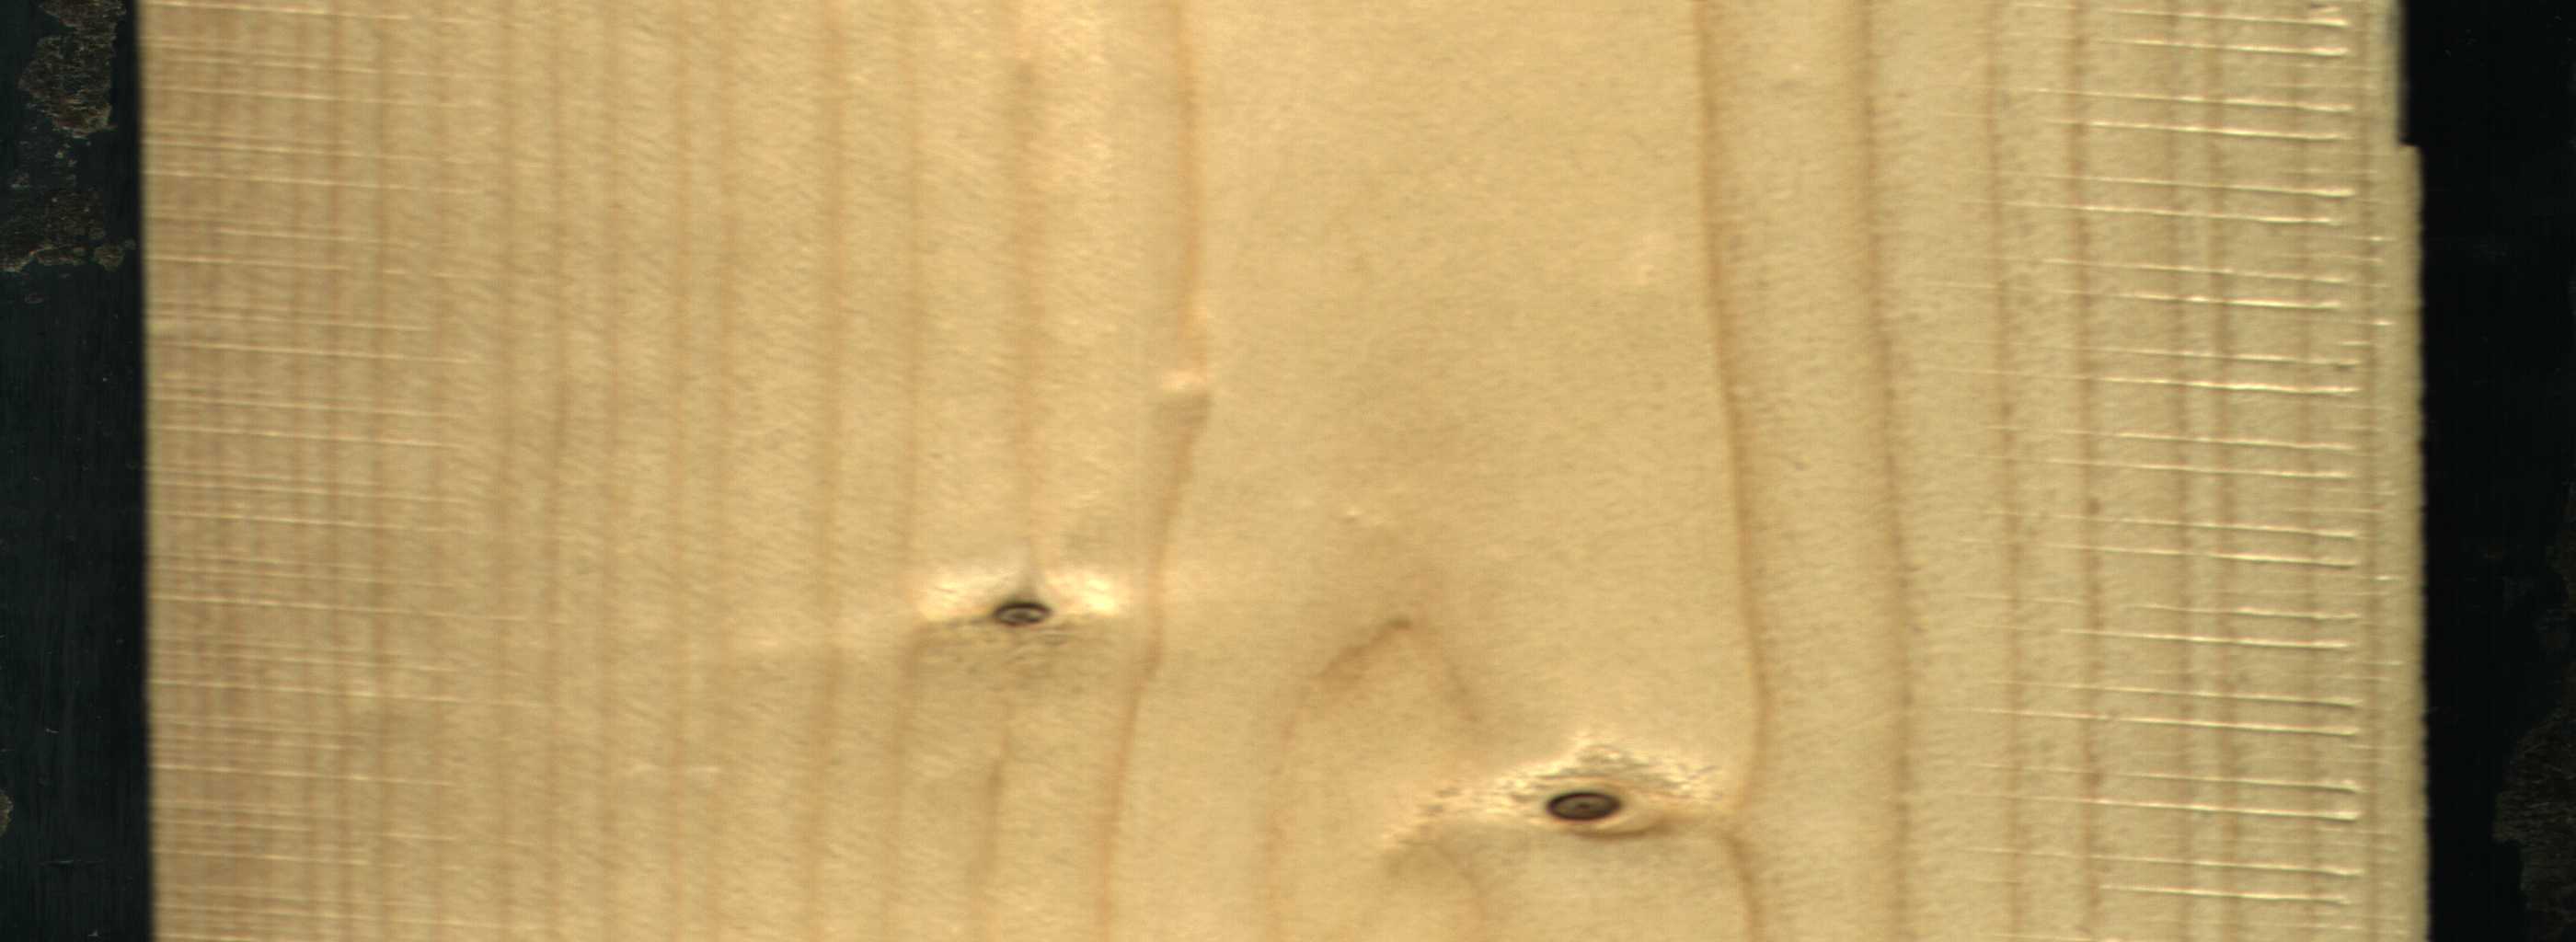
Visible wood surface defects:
Dead_Knot
Live_Knot